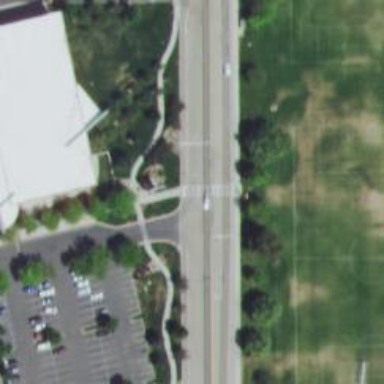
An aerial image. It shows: Footway along the road.